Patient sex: F
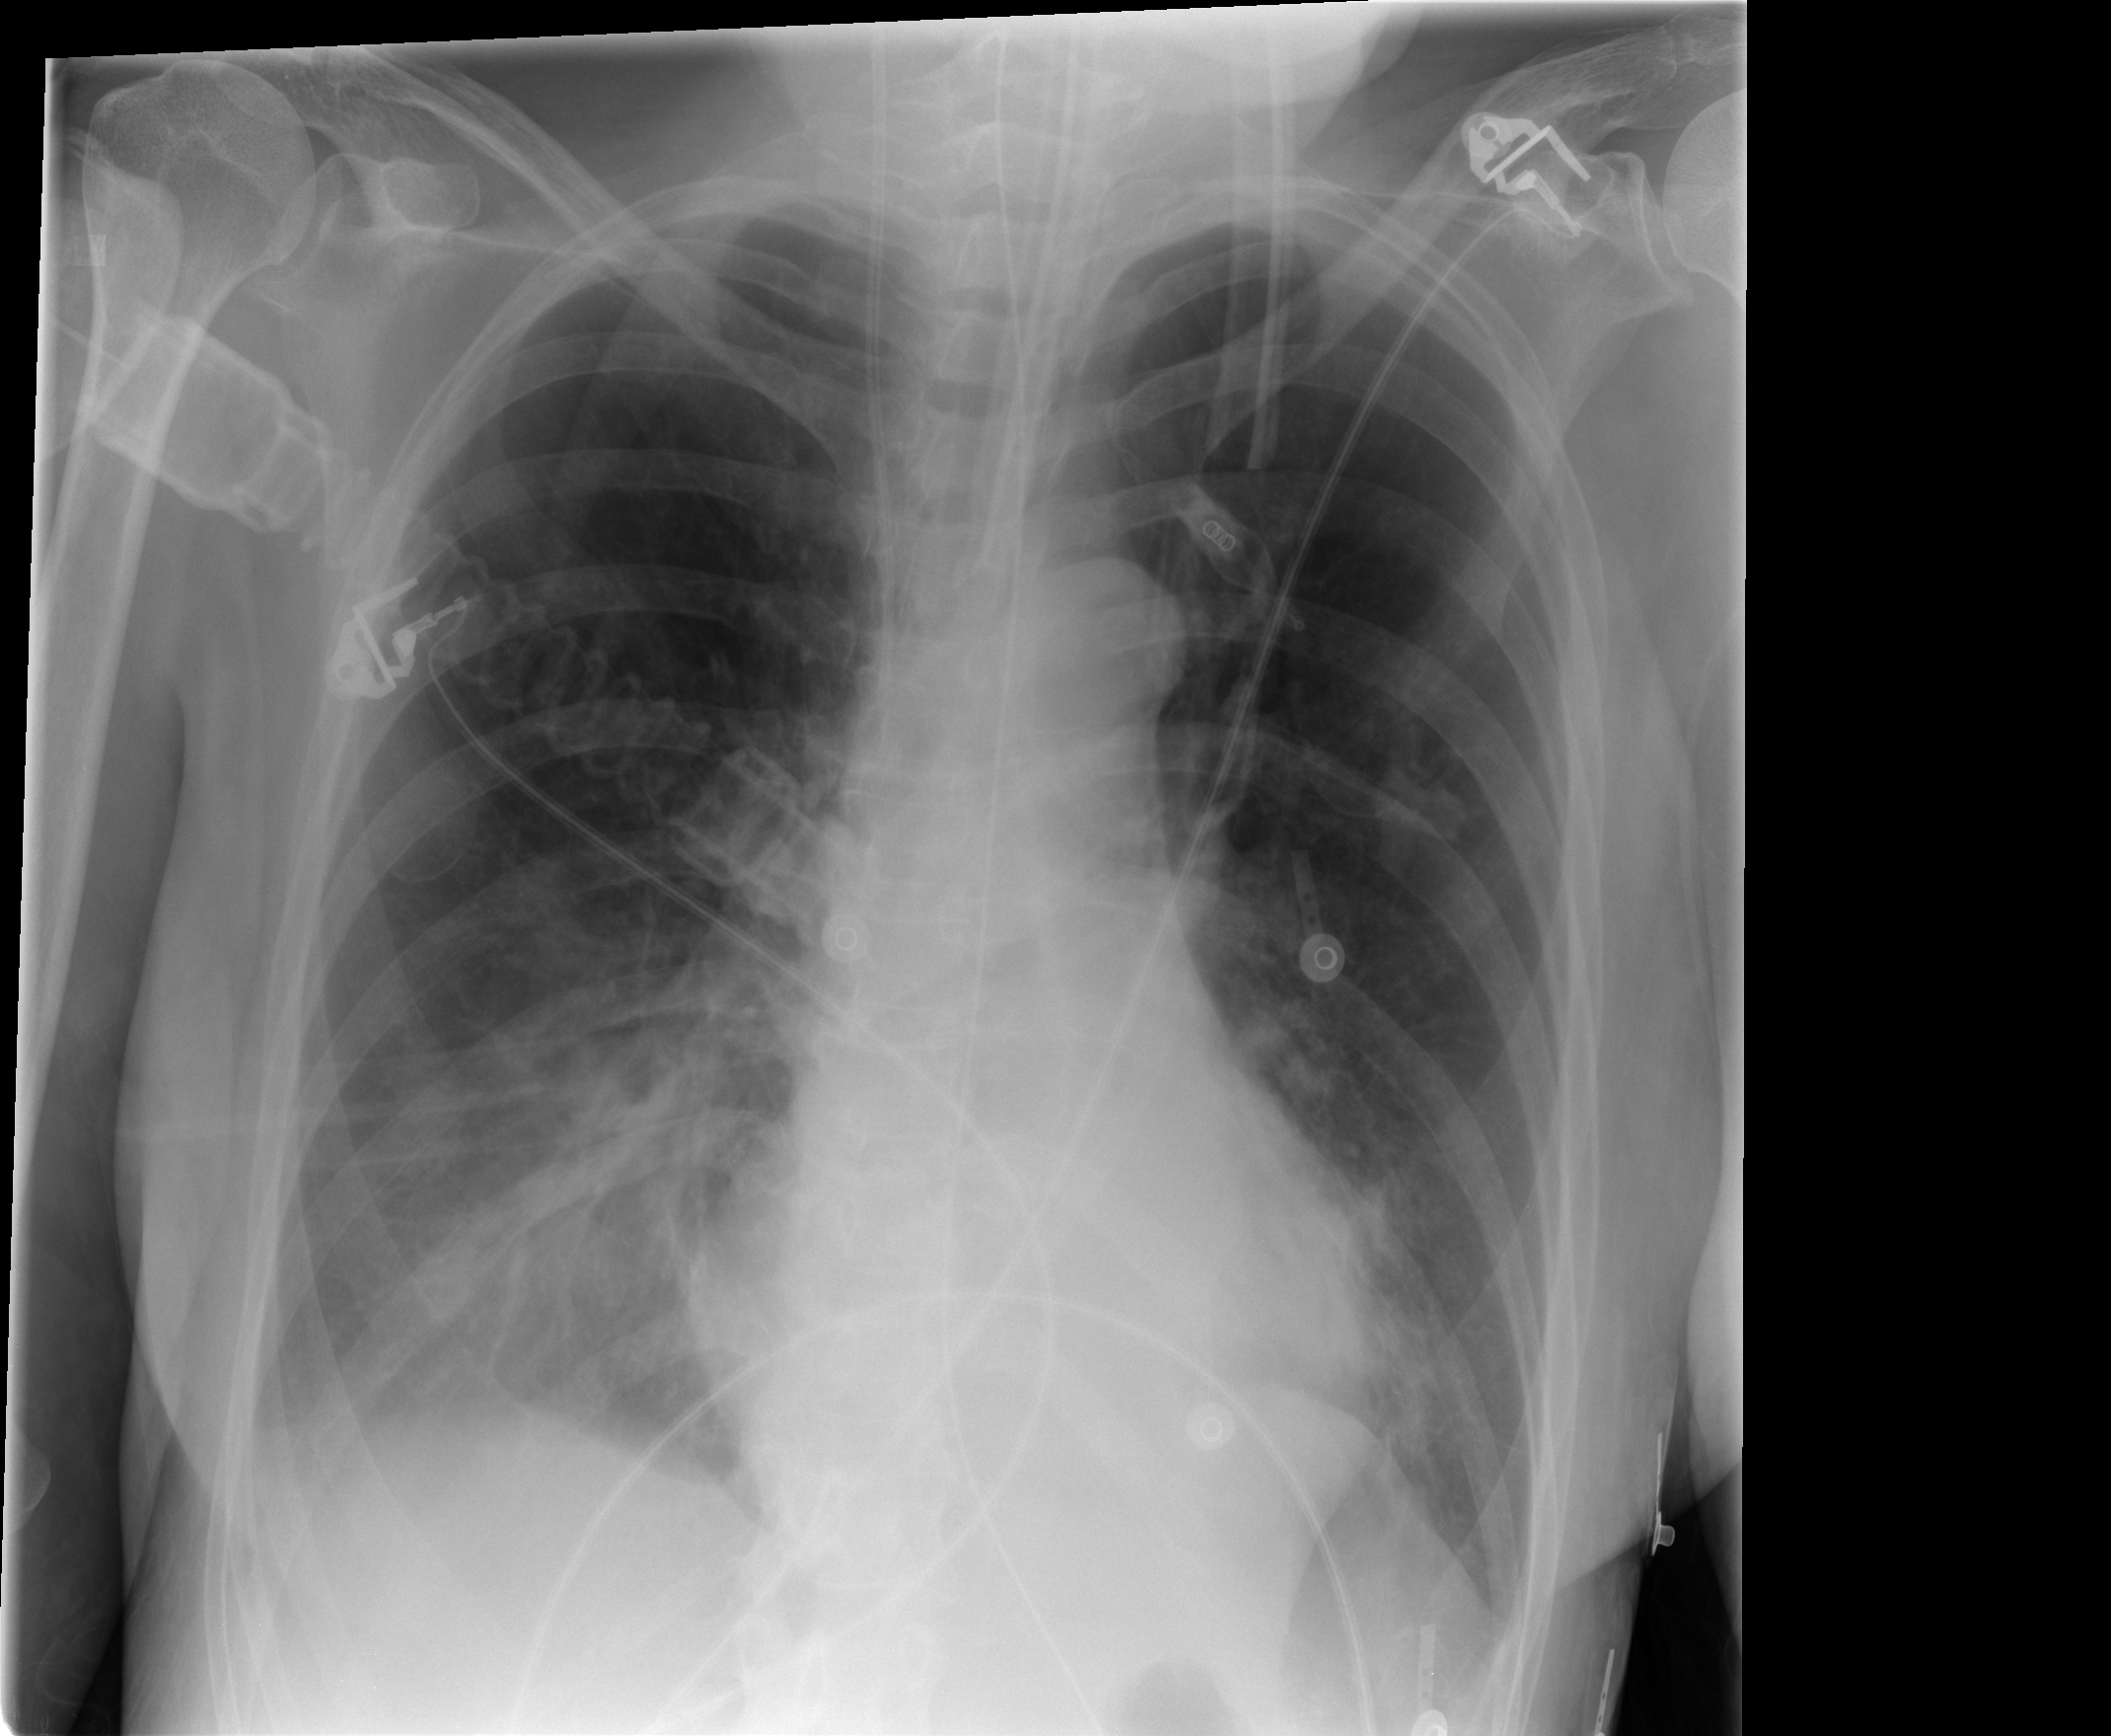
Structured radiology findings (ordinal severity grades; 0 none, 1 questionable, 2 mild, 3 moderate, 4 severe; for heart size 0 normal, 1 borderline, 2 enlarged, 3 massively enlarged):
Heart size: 0
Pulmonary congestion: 0
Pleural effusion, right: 1
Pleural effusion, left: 1
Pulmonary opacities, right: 3
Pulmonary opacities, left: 0
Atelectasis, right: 2
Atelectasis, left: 1